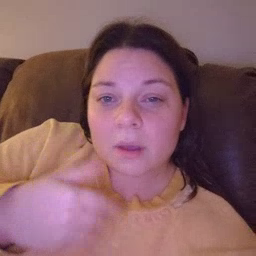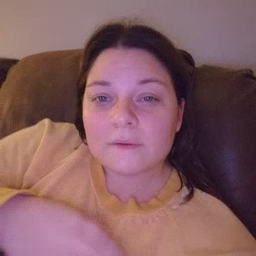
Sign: animal